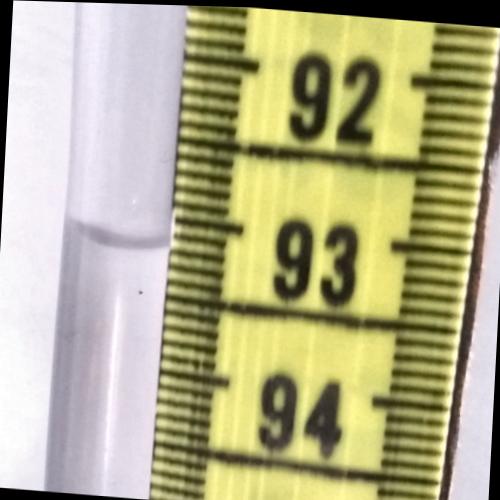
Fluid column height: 93.2 cm